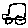
Label: car